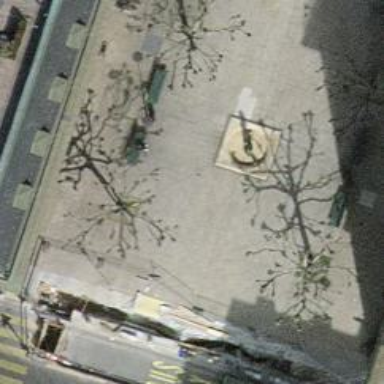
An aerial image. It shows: Decorative fountain as amenity.